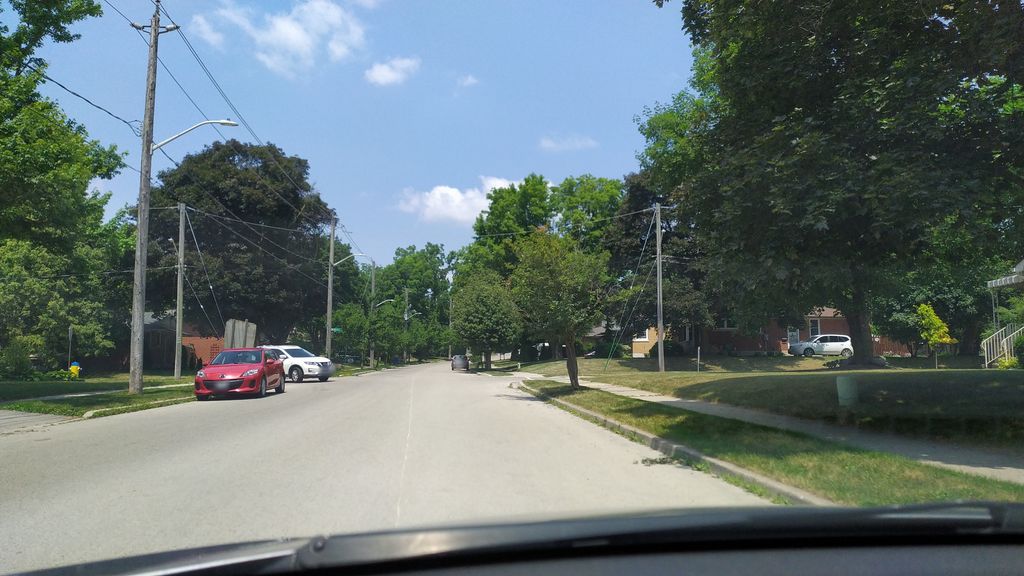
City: kitchener-waterloo